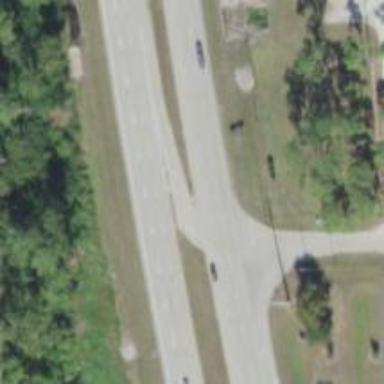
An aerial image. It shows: Trunk link road with asphalt surface.